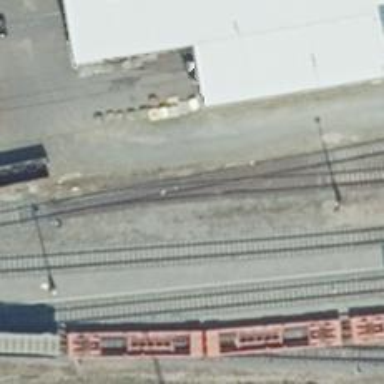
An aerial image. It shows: Railway yard in service.